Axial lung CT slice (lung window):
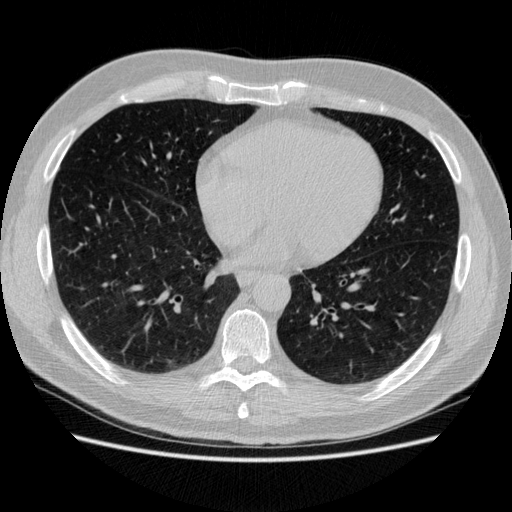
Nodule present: no